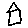
Label: house